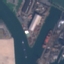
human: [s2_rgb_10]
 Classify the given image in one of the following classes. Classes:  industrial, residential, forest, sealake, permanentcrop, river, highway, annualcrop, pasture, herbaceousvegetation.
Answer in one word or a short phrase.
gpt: River